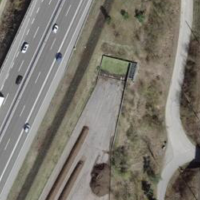
EUNIS habitat code: 57
Species observed at this site:
Pica pica